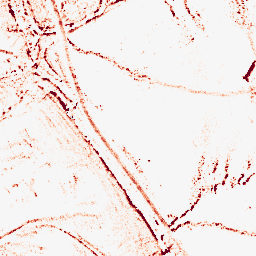
Category: morphological
Decomposition family: morphological_ellipse
Decomposition parameters: operation: opening
width: 5
height: 5
Upsampling method: regularized
Upsampling parameters: scale: 2
lambda_reg: 0.01
Upsampling scale: 2